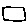
Label: square